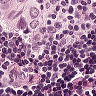
Metastatic tissue present: yes